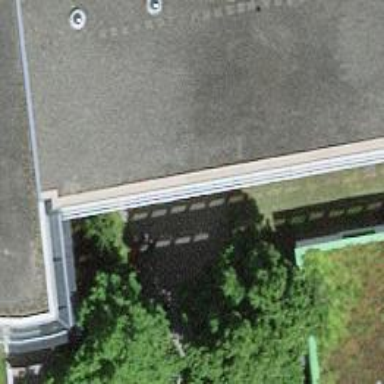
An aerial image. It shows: Path tunnel through building passage.